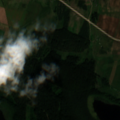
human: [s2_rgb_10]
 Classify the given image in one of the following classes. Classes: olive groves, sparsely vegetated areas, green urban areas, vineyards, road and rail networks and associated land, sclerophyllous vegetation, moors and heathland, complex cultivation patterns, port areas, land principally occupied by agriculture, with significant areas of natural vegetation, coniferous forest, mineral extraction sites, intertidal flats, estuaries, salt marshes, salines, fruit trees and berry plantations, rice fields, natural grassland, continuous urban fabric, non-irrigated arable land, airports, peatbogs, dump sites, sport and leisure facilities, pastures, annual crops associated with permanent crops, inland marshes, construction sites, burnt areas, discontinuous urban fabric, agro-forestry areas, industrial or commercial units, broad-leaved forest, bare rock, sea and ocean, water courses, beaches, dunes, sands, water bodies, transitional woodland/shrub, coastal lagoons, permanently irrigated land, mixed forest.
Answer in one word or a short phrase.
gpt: non-irrigated arable land, pastures, complex cultivation patterns, land principally occupied by agriculture, with significant areas of natural vegetation, coniferous forest, transitional woodland/shrub, inland marshes, water bodies